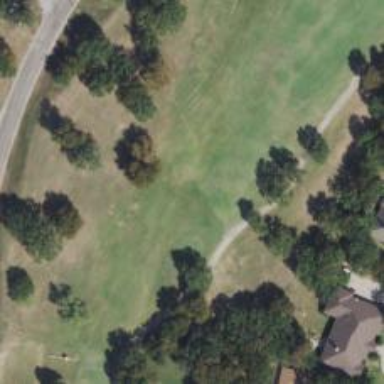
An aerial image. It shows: View of golf hole.